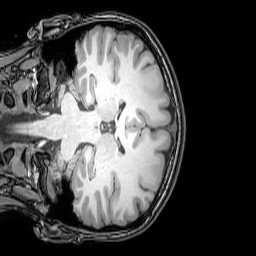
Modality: T1w
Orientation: coronal
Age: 22
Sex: female
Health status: healthy
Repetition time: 0.081 s
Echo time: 0.037 s